Question: I'm getting this error message in my Laravel application after I upgraded to Laravel 5.1.
'''
FatalErrorException in Dispatcher.php line 200:
Maximum function nesting level of '100' reached, aborting!
'''

This issue occurs on some URLs of my app. I have done dozens of 'composer update' but issue still persist. Any suggestion at all will be appreciated
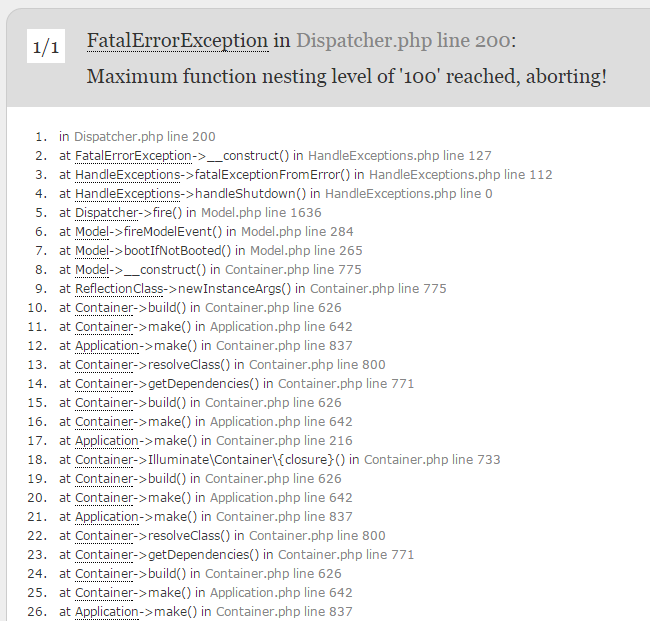
Answer: Issue is caused by default 'xdebug.max_nesting_level' which is 100.
The workaround for now is to increase 'xdebug.max_nesting_level' to a certain level say 200 or 300 or 400
I fixed mine by increasing xdebug.max_nesting_level to 120, by adding the line below to 'bootstrap/autoload.php' in Laravel 5.1
'ini_set('xdebug.max_nesting_level', 120);'
.........
'define('LARAVEL_START', microtime(true));'